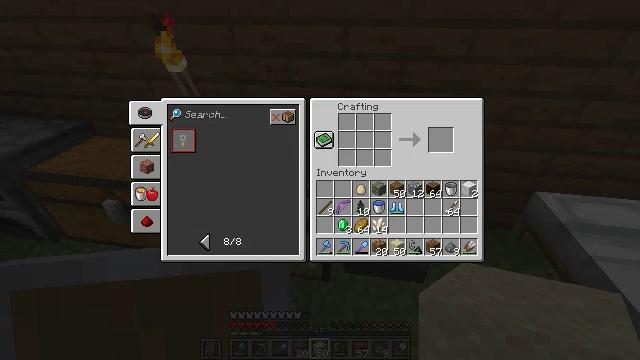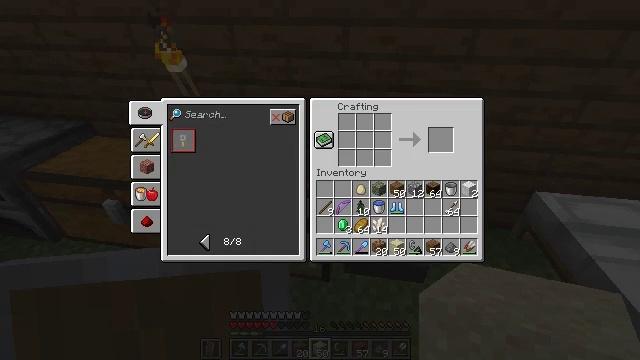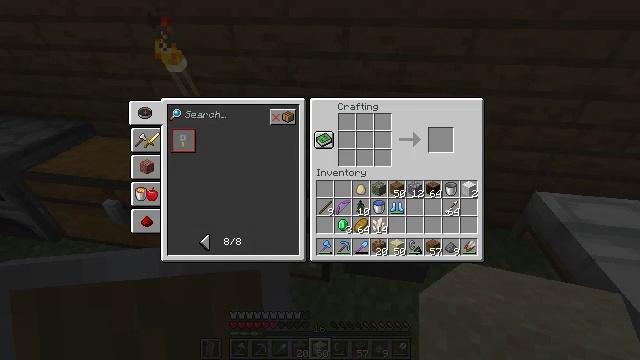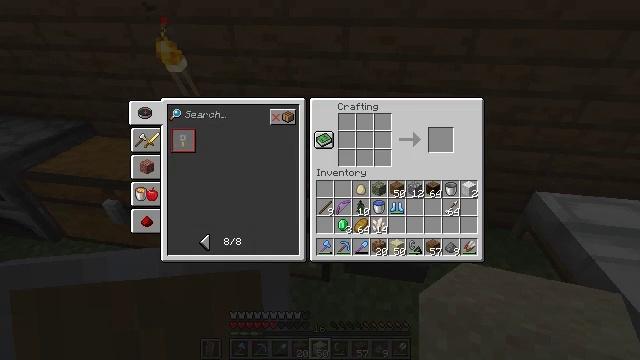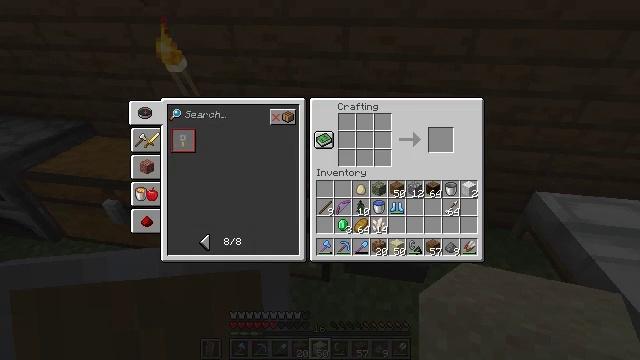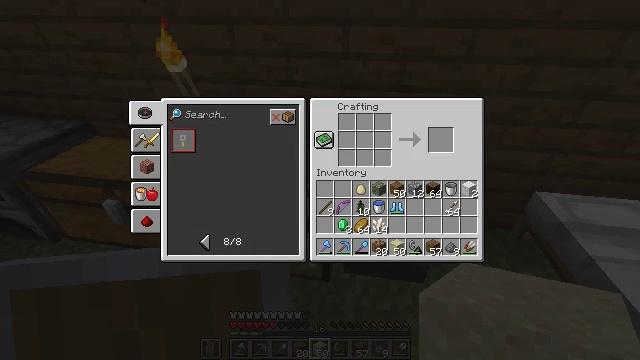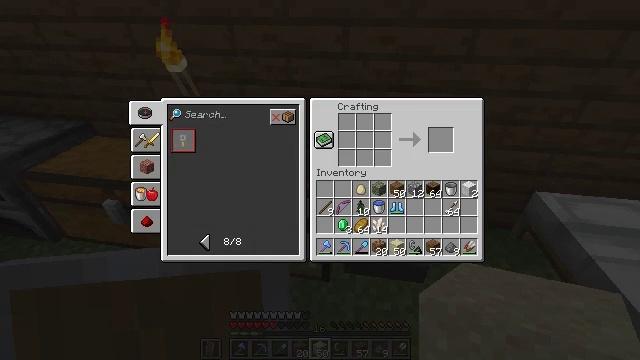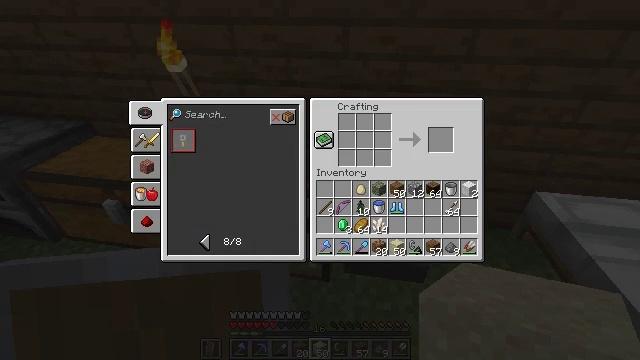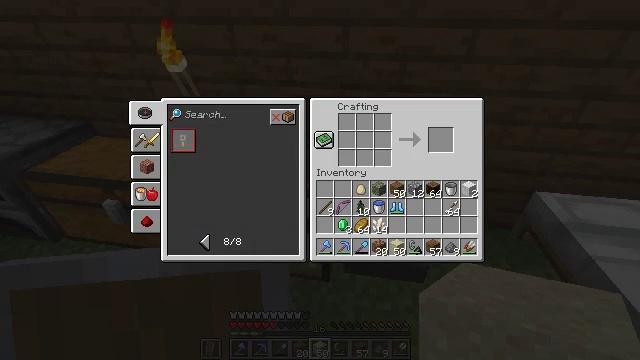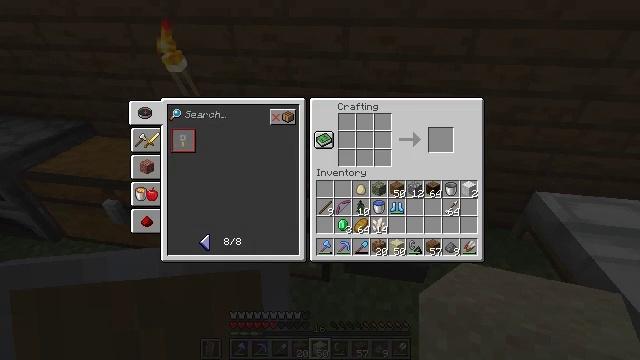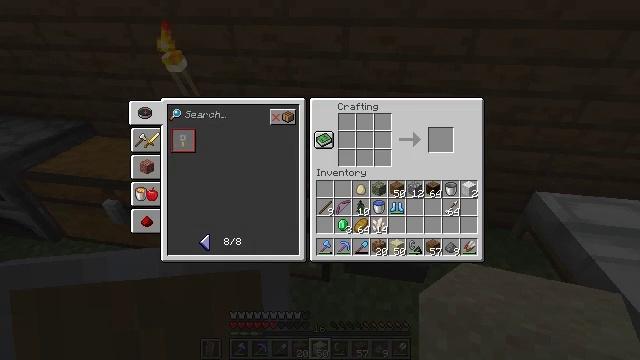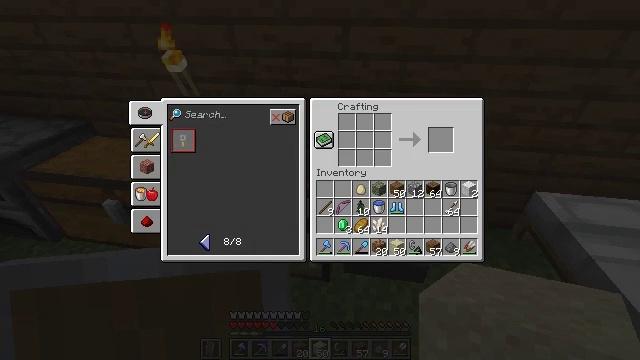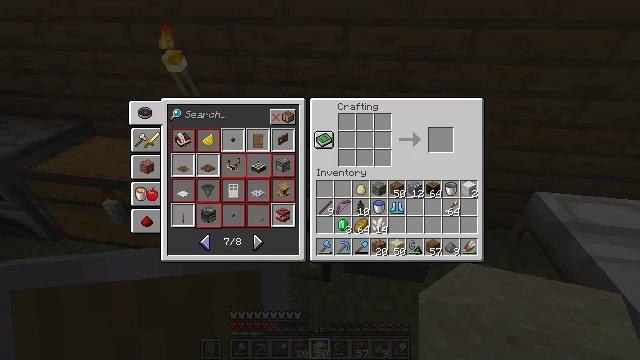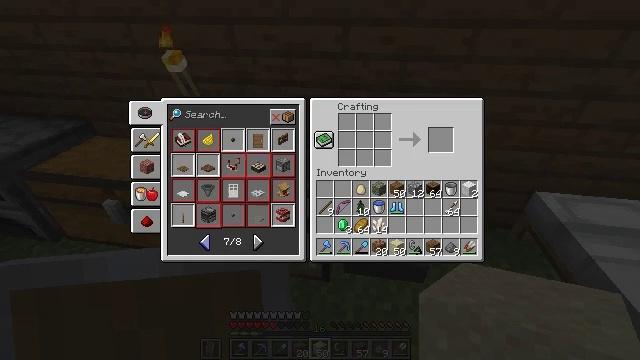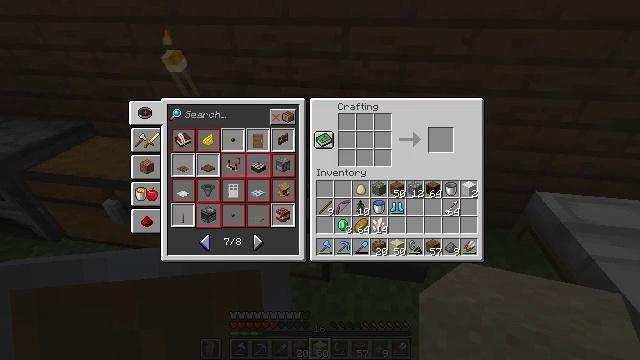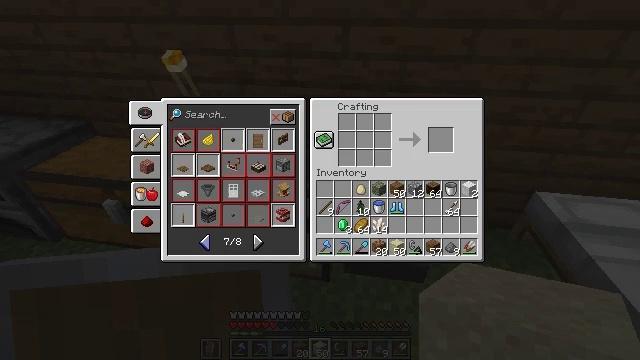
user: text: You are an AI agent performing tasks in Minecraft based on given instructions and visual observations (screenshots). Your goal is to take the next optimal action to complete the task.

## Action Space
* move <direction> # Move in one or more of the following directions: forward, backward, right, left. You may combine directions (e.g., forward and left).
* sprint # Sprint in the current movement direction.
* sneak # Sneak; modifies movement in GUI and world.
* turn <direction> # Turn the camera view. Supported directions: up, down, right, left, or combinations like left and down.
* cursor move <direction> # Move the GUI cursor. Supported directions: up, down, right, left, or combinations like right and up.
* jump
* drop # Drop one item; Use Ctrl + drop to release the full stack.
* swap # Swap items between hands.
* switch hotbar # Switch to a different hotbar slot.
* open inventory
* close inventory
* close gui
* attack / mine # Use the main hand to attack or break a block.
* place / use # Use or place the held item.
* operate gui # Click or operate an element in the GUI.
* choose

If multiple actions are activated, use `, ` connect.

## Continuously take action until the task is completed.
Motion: motion action
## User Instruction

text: Make TNT on the crafting table.
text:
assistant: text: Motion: no_op
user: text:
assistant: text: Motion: no_op
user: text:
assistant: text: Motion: no_op
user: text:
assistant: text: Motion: no_op
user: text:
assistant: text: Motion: no_op
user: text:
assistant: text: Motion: cursor move left
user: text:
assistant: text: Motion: cursor move left
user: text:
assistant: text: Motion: no_op
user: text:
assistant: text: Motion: cursor move left
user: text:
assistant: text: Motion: no_op
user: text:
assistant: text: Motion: no_op
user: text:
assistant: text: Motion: operate gui
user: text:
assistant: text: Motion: operate gui
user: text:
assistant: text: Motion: operate gui
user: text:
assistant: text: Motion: no_op
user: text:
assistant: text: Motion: no_op
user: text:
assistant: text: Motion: cursor move right
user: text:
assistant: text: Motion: cursor move right and up
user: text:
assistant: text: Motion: cursor move right and up
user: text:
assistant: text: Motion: cursor move right
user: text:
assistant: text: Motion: no_op
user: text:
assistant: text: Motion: no_op
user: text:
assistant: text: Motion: no_op
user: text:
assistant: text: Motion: sneak
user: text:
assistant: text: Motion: sneak
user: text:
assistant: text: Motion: sneak
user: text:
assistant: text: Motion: sneak, operate gui
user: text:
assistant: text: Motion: sneak, operate gui
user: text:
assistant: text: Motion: sneak, cursor move right and up
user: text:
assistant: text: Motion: sneak, cursor move right and up